Question: This question is related to another thread, you can read <URL> to understand how enforce forms ASP .NET Forms Authentication on a SignalR Hub.
Description of the problem: I want that only authenticated users can connect the SignalR Hub and receive/send messages.
Intrusion scenario: the intruder can potentially capture/access the HTML and Javascripts of the web page accessing the temporary files on a client computer. This intruder can therefore know all the details (methods, hub names etc) required to set up/use a connection to the Hub.
A proposed solution from dfowler is <URL>:
> You would implement IConnected and write the following code in Connect if(!Context.User.Identity.IsAuthenticated) throw new Exception("GTFO");
Therefore I tried with something like this
'''
public System.Threading.Tasks.Task Connect()
{
if (!Context.User.Identity.IsAuthenticated
|| !(Context.User.IsInRole("role1") || Context.User.IsInRole("role2")
))
throw new Exception("User not authorized");
return null;
}
'''
The problem, once tested, is that when the Connect method is being called, the connection has been already established and plain throwing the exception will not help (if I got if properly infact Connect should be used to send a message to the client at connection, throwing an exception will just yield in a not sent).
In facts, from my tests, the clients can still read all the messages (and also send them).
Now, approaches which come to my mind:
1. Perfect solution: reject or terminate the connection on server side: no clue how to do this in SignalR (I tried to find a method in the API but no luck)
2. check if the user is part of a group to avoid receiving/sending messages to him (but this is still prone to flooding/DOS attacks)
3. Sending a message to the client to disconnect: obviously does not help in case I am fighting an intruder.
Any other approach? Any way to terminate the connection on server side or should be accepted that the only real authentication is the one of the host webpage (leaving open the door to all the signalR client attacks?)
Here is the sequence of client - server communication when I use the 'IConnect.Connect' method throwing unconditionally an exception (browser IE9):

It looks like the foreverFrame fails but the longPolling fallback is being established and works anyway - this after throwing the error captured in the Javascript by the block
'''
if (connection.state === signalR.connectionState.connecting) {
// Connection hasn't been started yet
throw "SignalR: Connection has not been fully initialized.
Use .start().done() or .start().fail() to run logic after
the connection has started.";
}
'''
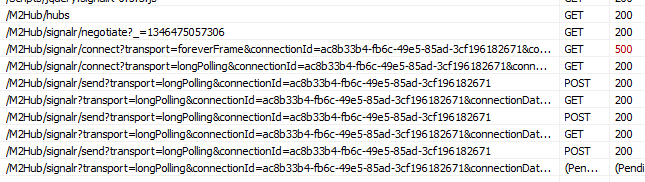
Answer: We have an issue where we need to allow blocking the connection altogether. Right now you'll have to guard each method. It's not the cleanest but for 1.0 alpha1 we'll have some mechanism for doing this.
One additional problem is that it's the same connection for all hubs so you can't reject a connection for a specific hub.
Actually if you throw it does end the connection as far as my testing goes. What behavior are you seeing?